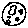
Label: moon